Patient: sex M, age 69
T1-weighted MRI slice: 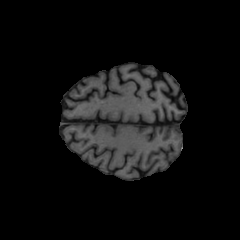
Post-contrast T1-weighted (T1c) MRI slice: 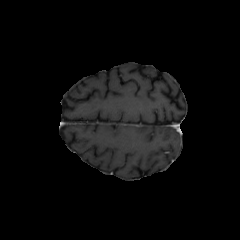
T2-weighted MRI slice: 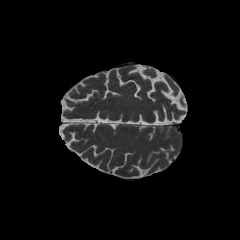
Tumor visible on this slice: no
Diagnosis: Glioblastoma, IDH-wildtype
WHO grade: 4